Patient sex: M
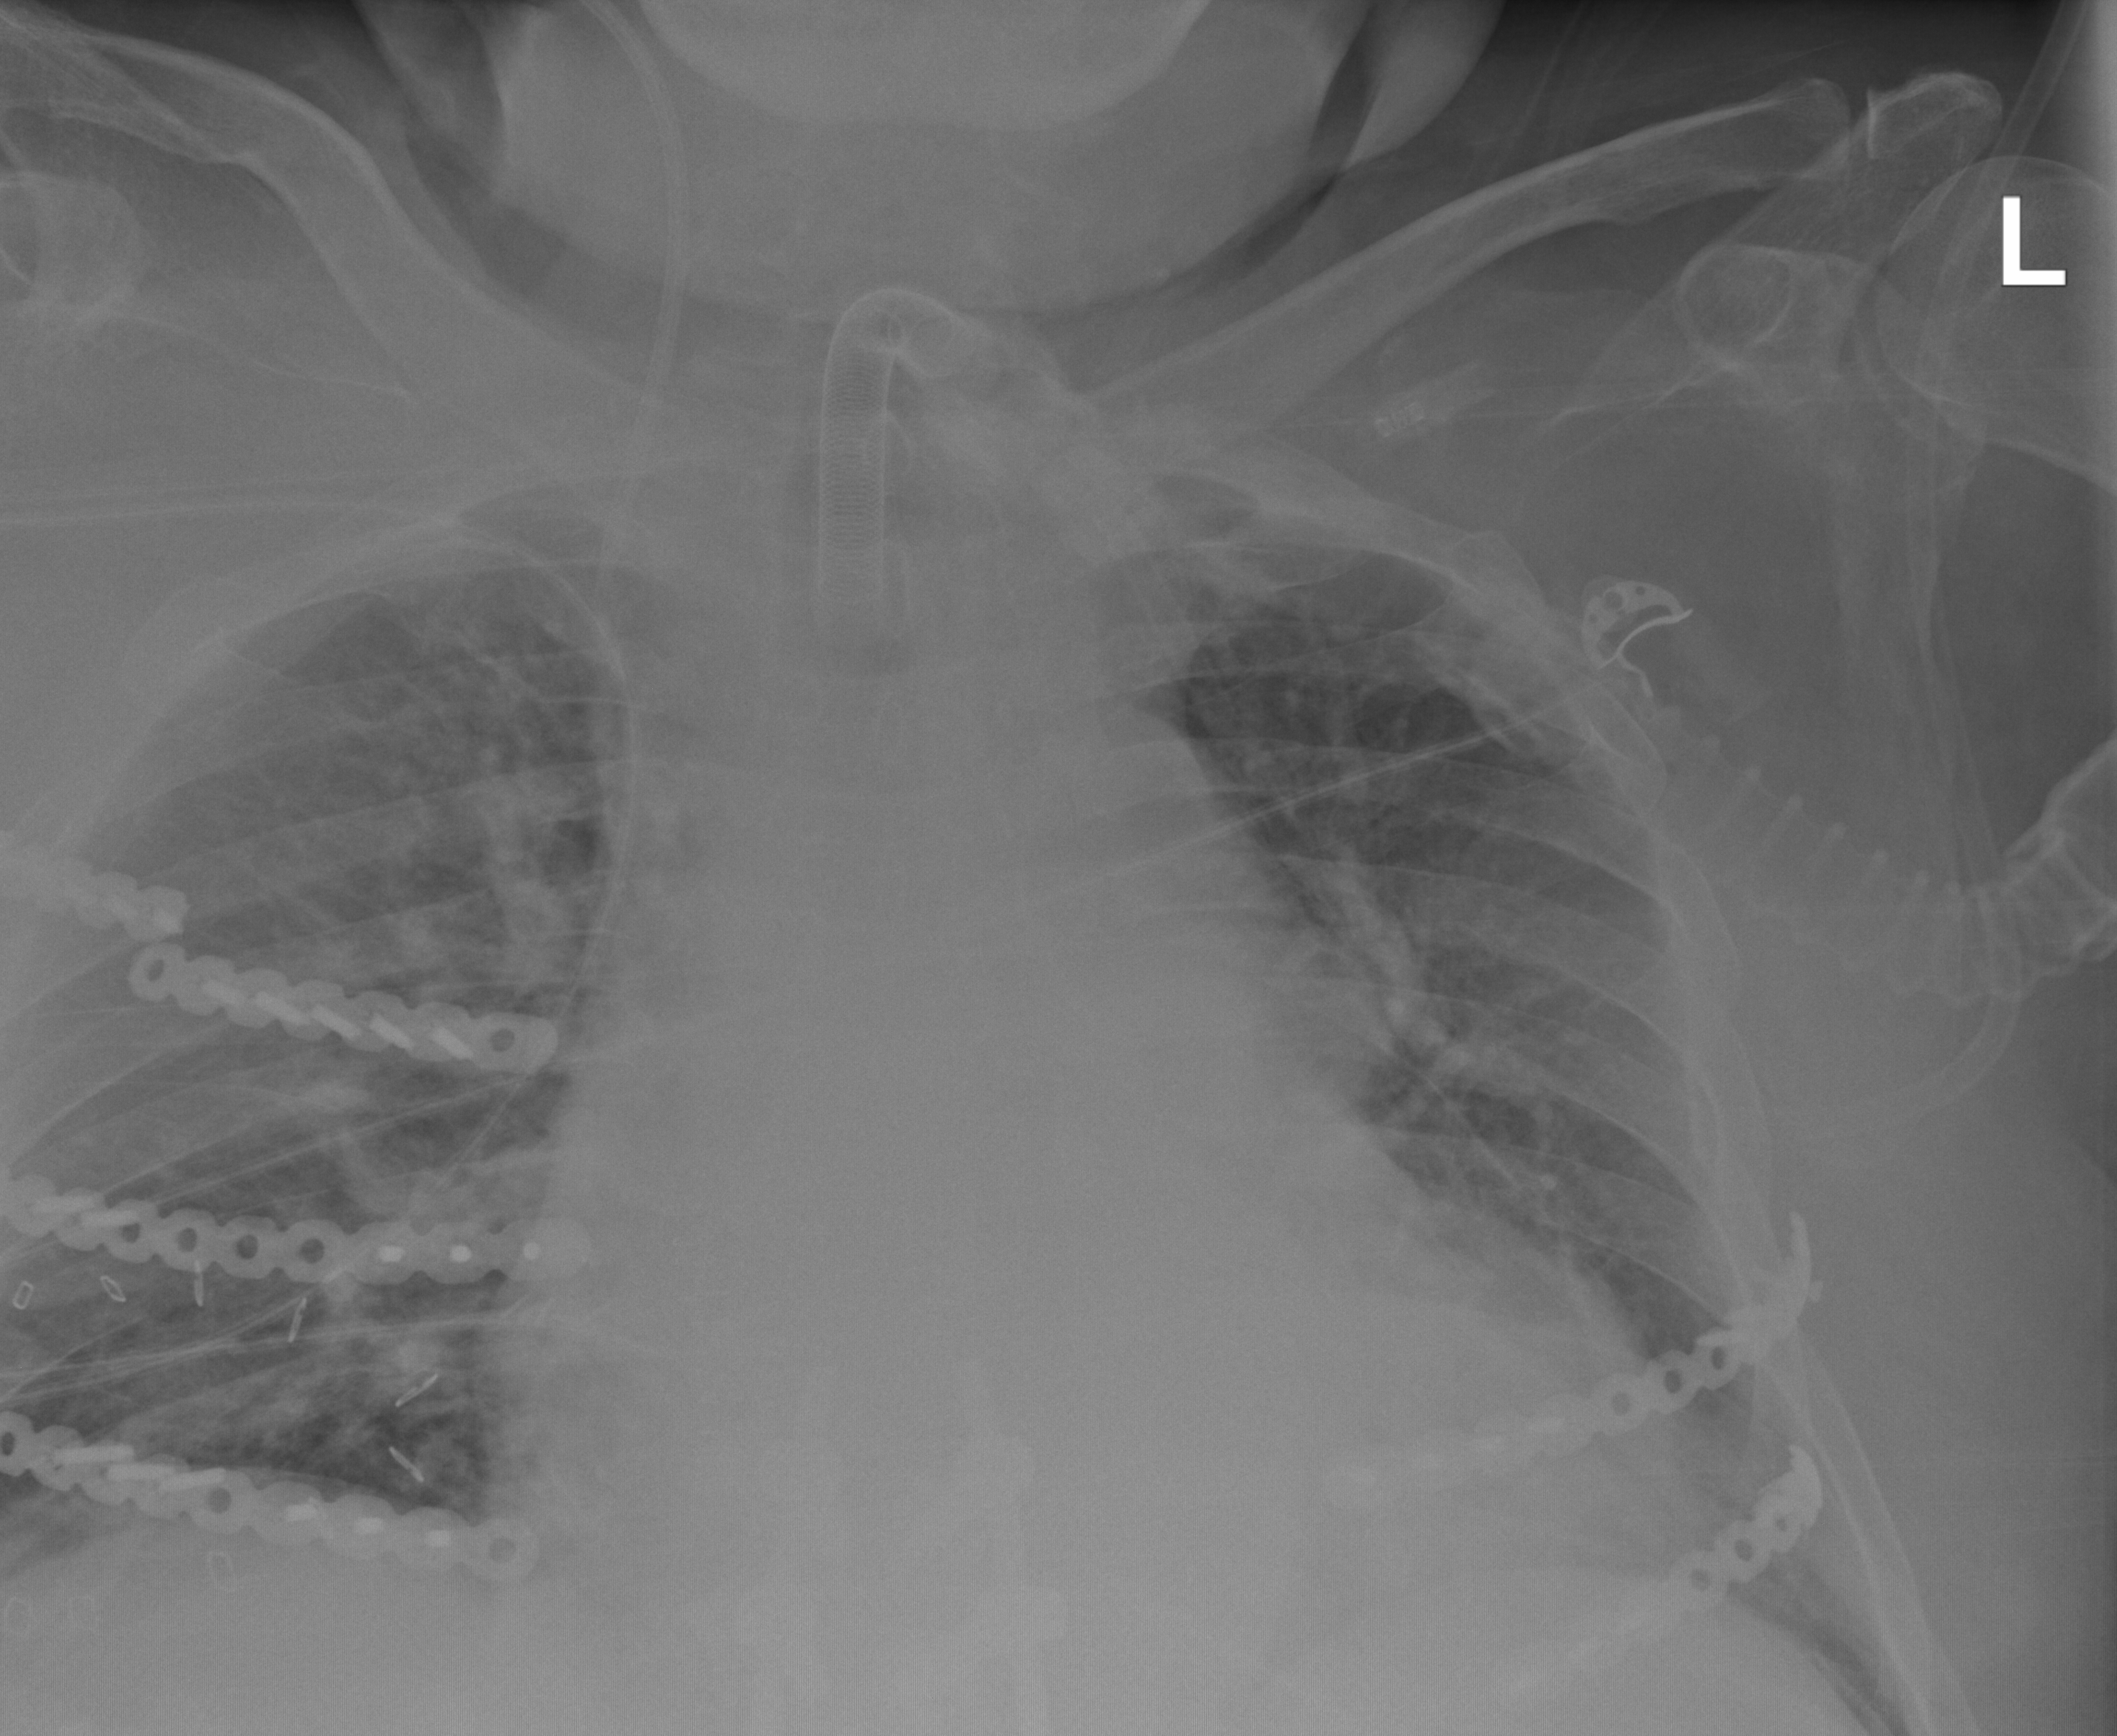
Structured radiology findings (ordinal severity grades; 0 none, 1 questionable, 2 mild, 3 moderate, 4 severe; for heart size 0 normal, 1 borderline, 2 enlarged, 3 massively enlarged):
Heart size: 2
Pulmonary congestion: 2
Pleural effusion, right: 0
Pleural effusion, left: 0
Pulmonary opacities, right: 1
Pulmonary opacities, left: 1
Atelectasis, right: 2
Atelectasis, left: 2